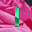
Label: 1